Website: home-depot
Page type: delivery-shipping
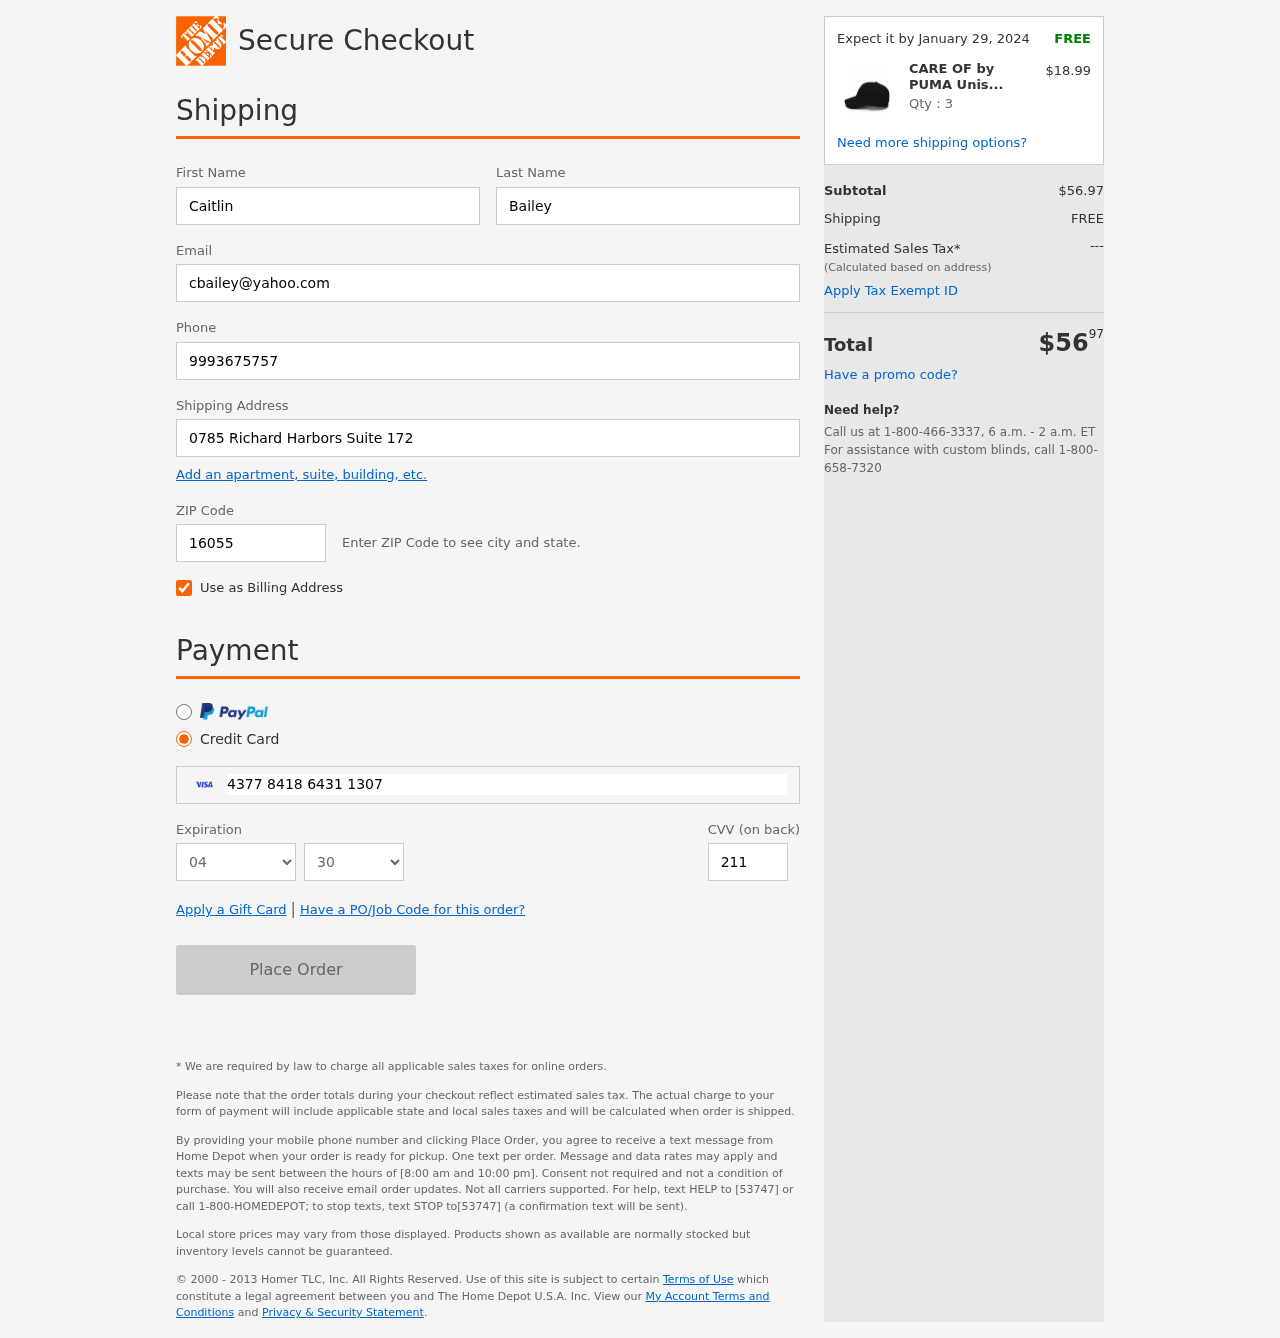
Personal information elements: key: PII_CARD_CVV
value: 211
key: PII_CARD_EXPIRY_MONTH
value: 04
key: PII_CARD_EXPIRY_YEAR
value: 30
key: PII_CARD_NUMBER
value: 4377 8418 6431 1307
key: PII_EMAIL
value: cbailey@yahoo.com
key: PII_FIRSTNAME
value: Caitlin
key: PII_LASTNAME
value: Bailey
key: PII_PHONE
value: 9993675757
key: PII_POSTCODE
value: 16055
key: PII_STREET
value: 0785 Richard Harbors Suite 172
Product elements: key: PRODUCT1_NAME
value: CARE OF by PUMA Unisex Stretch Fit Sports Cap, Black, S/M
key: PRODUCT1_PRICE
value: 18.99
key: PRODUCT1_QUANTITY
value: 3
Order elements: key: ORDER_DELIVERY_DATE
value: Expect it by January 29, 2024
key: ORDER_SUBTOTAL
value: $56.97
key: ORDER_SHIPPING_COST
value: FREE
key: ORDER_TOTAL
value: $5697